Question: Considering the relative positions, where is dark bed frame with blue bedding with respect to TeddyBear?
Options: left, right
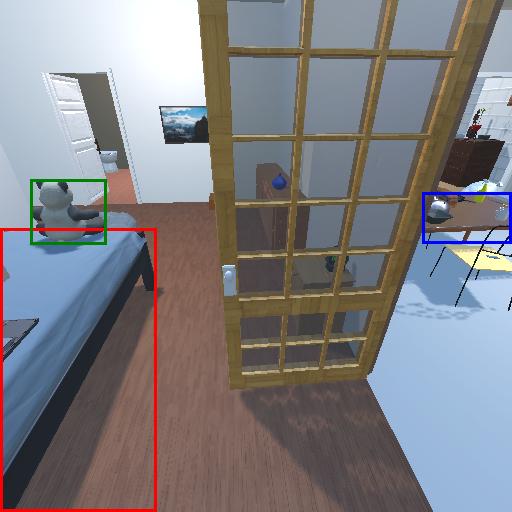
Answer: left